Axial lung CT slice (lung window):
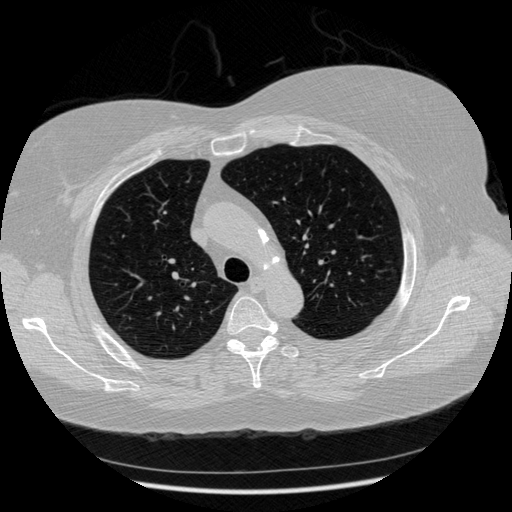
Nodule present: no